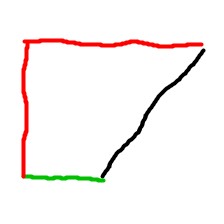
Shape: trapezoid